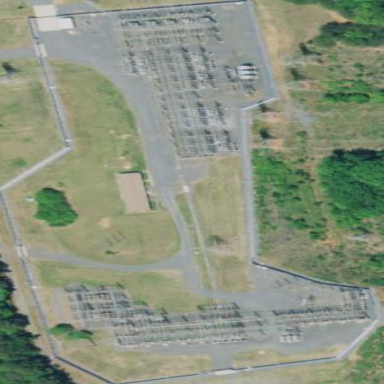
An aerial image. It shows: Fence surrounds transmission level power substation.